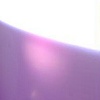
Label: sunburn